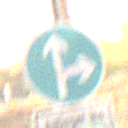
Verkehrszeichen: VorgeschriebeneFahrtrichtungGeradeausOderRechts
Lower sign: SonstigeFahrzeugePersonengruppenFrei3
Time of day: SunriseSunset
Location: Roofed (Suburban)
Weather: Clear
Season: NotSpecified
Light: Natural